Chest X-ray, PA view. Patient: 51 years old, sex M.
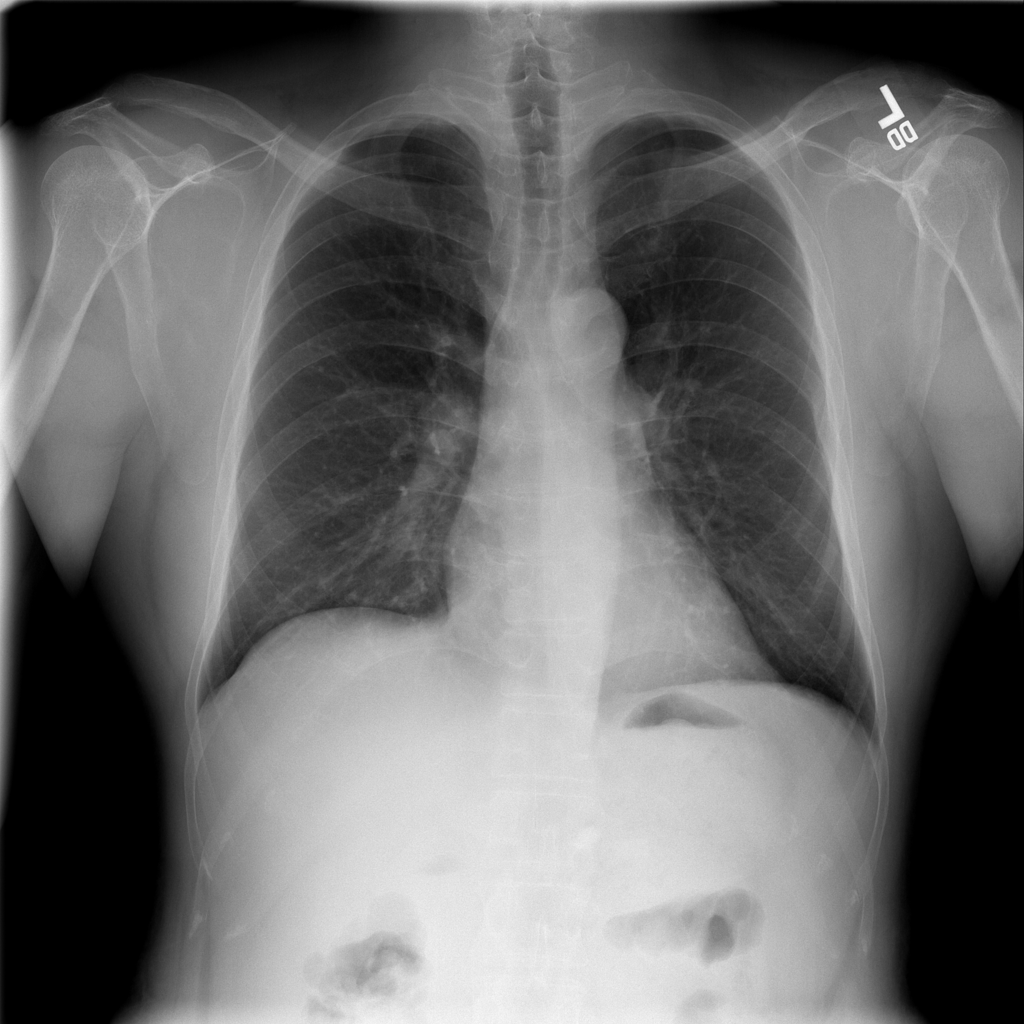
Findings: No Finding